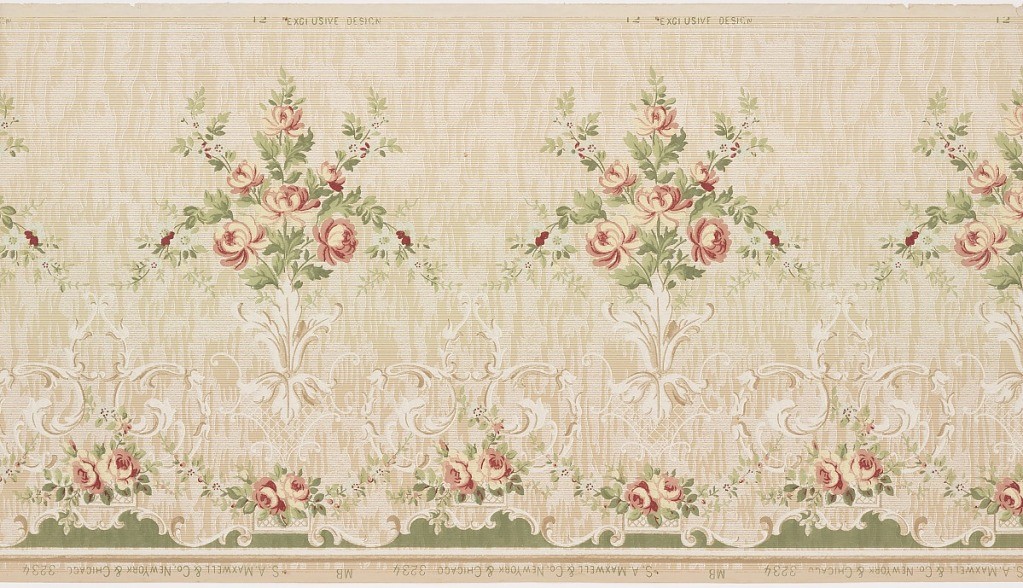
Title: Frieze
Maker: Maxwell & Co., S.A., Chicago, Illinois, USA
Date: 1905–1915
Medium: Machine-printed paper, liquid mica
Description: This frieze features a horizontal repeat of symmetrical sprays of roses sprouting from a stylized acanthus bunch. A small area of mesh pattern supports the acanthus leaves, and a festooned rose garland and scrollwork border follow the bottom edge of the panel. An allover woodgrain pattern adds texture to the paper. Selvedge is printed "14 Exclusive Design." This design was printed in shades of pink, green, tan and pale yellow on a beige ground.